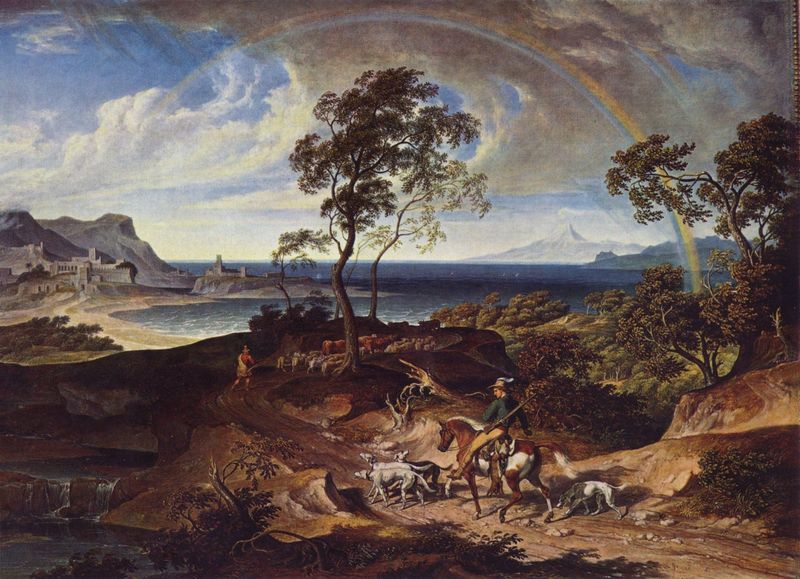
Titel: Landschaft nach einem Gewitter
Künstler: Joseph Anton Koch
Standort: Stuttgart
Institution: Staatsgalerie
Schlagwörter: baum, berg, blau, dunkel, feder, felsen, gemälde, himmel, laub, mann, meer, schatten, wasser, weiß, wolken, bäume, fluss, gelb, grün, landschaft, menschen, sand, see, stadt, ufer, äste, braun, grau, hell, hut, licht, männer, schwarz, strasse, gebäude, haus, hund, hunde, rot, tier, tiere, weg, wolke, malerei, architektur, mensch, stein, steine, öl, bach, baumstamm, horizont, häuser, hügel, kühe, natur, stamm, busch, büsche, sonne, klassizismus, pflanzen, schön, wald, wasserfall, anhöhe, pferd, reiter, ausritt, deutschland, reiten, küste, strand, wellen, bogen, italien, süden, berge, fels, gebirge, gipfel, dorf, herde, hüge, kuh, landschaftsmalerei, ausflug, idylle, wetter, deutsch, bucht, ozean, ortschaft, regen, paradies, ruine, rinder, burg, vulkan, wandern, wurzel, festung, waffe, ruinen, heiter, jagd, singen, jäger, gewehr, pfer, gehölz, fröhlich, flinte, jagdhunde, treibjagd, arkadien, heroische landschaft, meute, schafe, hirte, hirten, schäfer, koch, jagdausflug, joseph anton koch, details, vesuv, idyllische landschaft, ziegen, horizint, regenbogen, schafherde, überschau, ideallandschaft, hackert, noa, noah, jagdbild, hirt, bajonette, robin hood, teiche, wasserfälle, hundemeute, auf der jagd, riter, landschafr, süditalien, jjäger, klassich, küsze, nurg, seezunge, solkig, wnaderer, kleinvieh, 19.jahrhundert, jagdjunde, warme farbe, <landschaft, regenborgen, grünf, jherde, äger, ufet